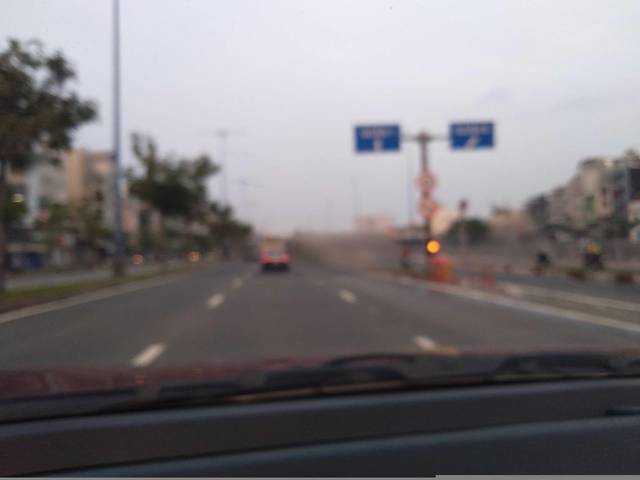
Region: Vietnam
Coordinates: 10.748, 106.659